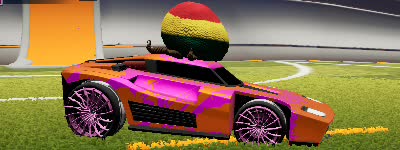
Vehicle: breakout